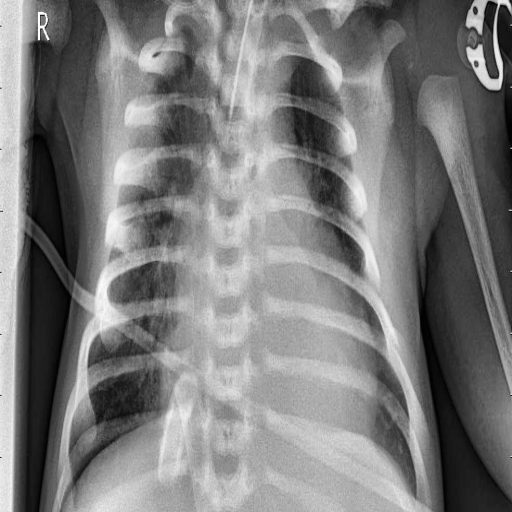
Finding: PNEUMONIA